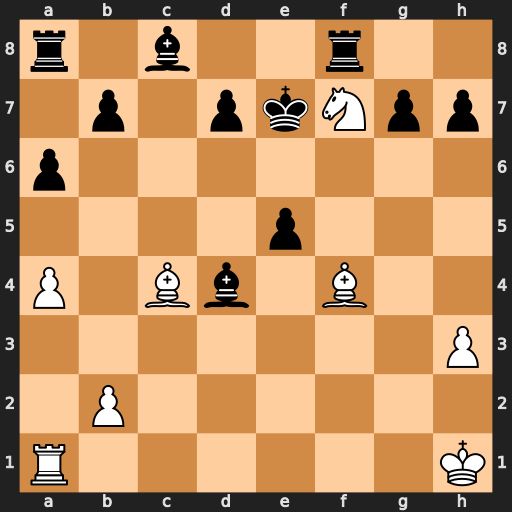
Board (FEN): r1b2r2/1p1pkNpp/p7/4p3/P1Bb1B2/7P/1P6/R6K
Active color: w
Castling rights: -
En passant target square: -
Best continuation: Bg5+ Ke8 Nd6#